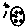
Label: moon